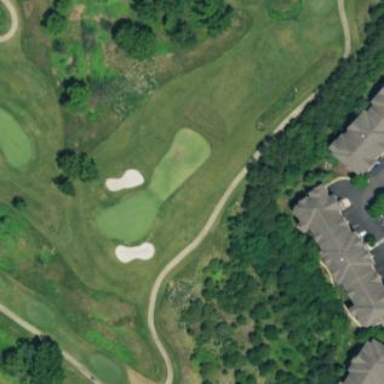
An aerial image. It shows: Golf fairway surrounded by grass.